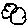
Label: cloud